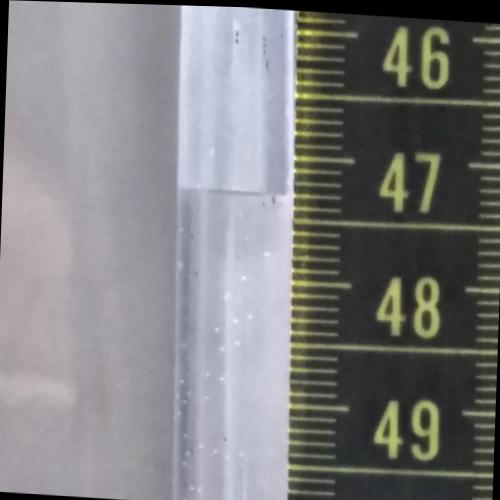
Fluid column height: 47.3 cm